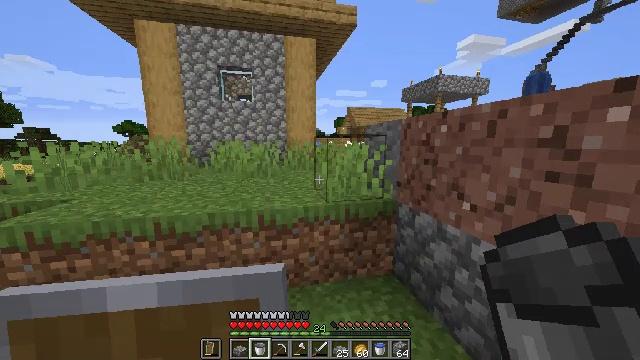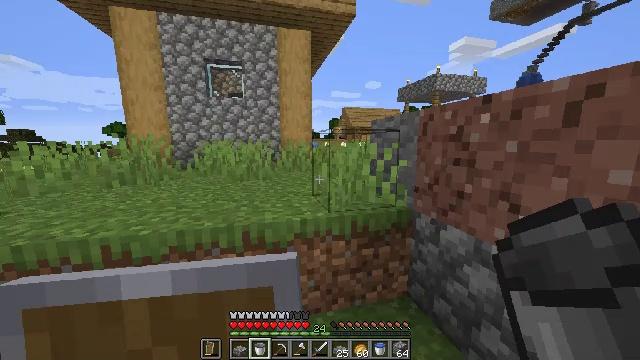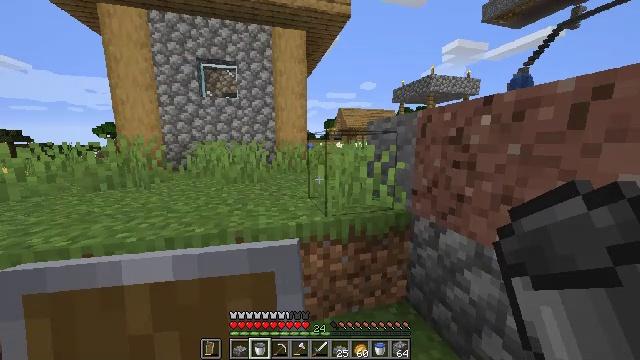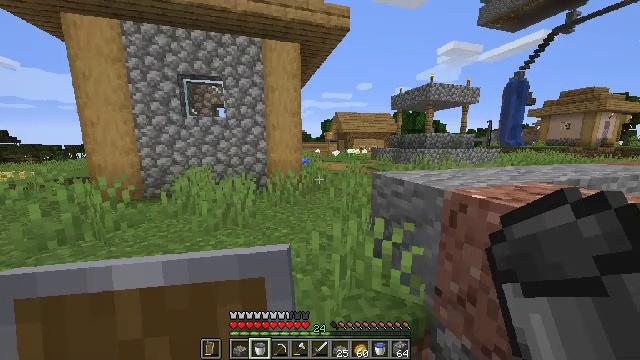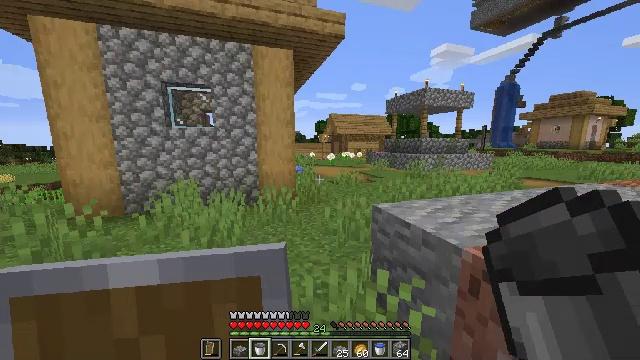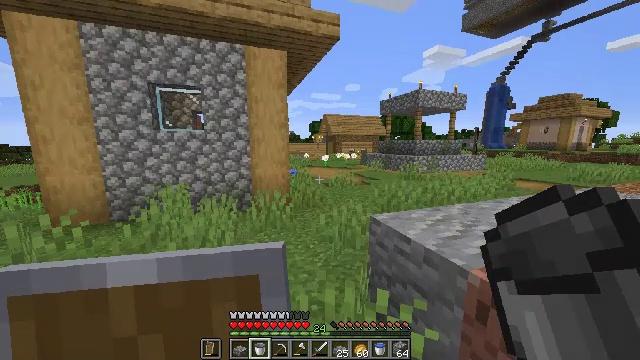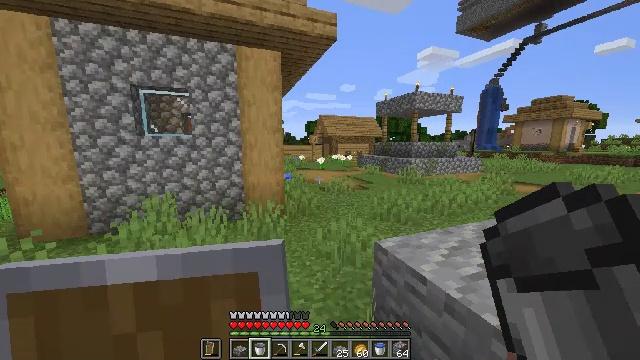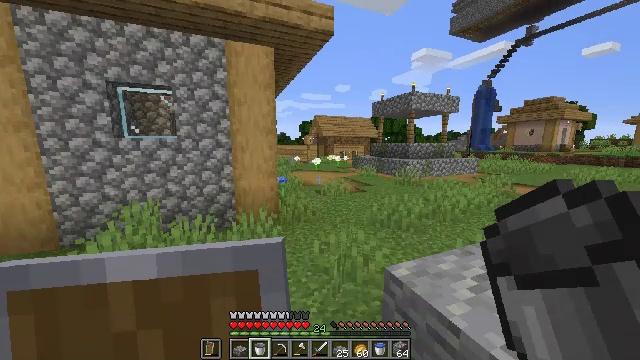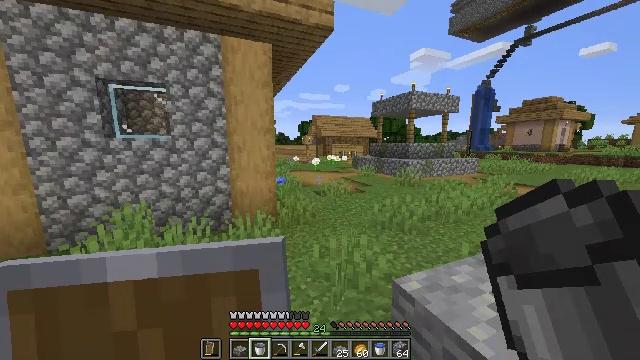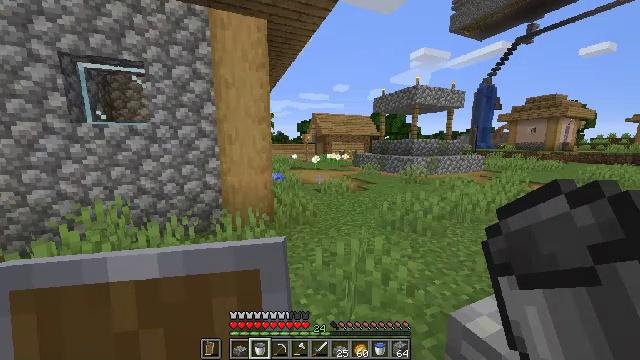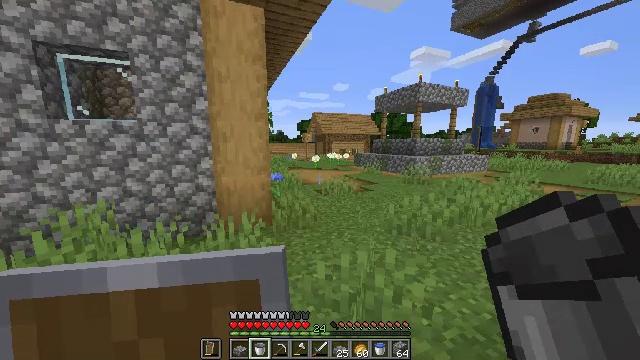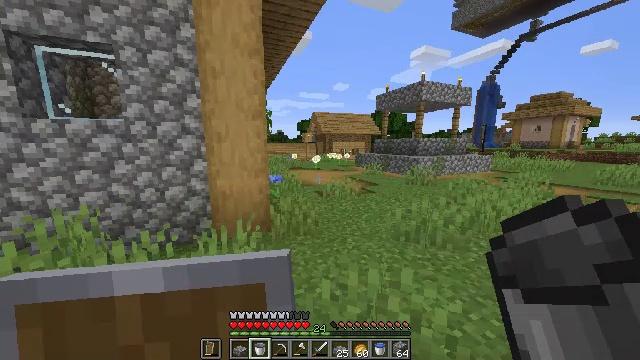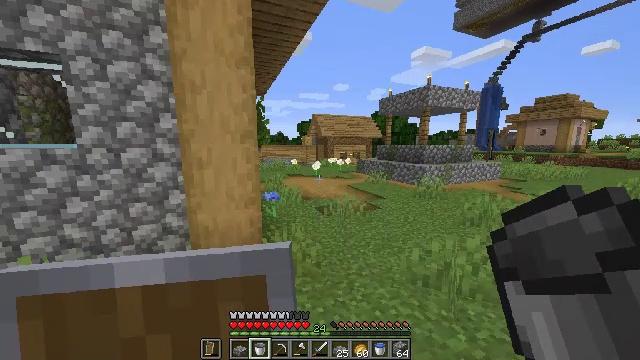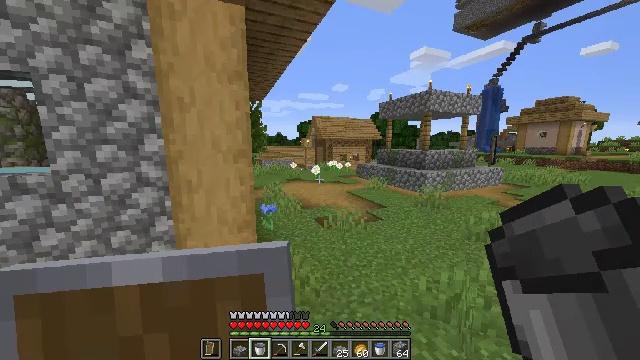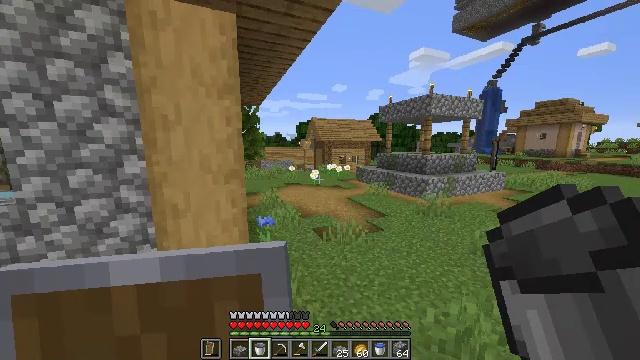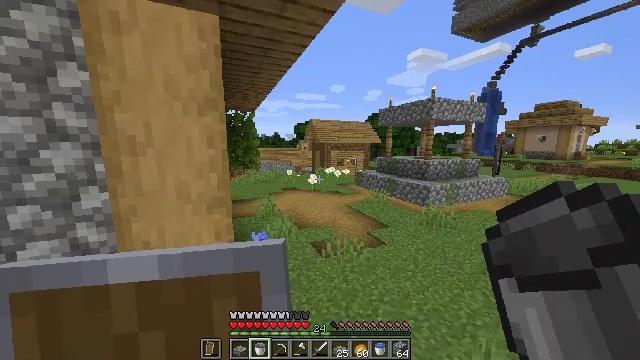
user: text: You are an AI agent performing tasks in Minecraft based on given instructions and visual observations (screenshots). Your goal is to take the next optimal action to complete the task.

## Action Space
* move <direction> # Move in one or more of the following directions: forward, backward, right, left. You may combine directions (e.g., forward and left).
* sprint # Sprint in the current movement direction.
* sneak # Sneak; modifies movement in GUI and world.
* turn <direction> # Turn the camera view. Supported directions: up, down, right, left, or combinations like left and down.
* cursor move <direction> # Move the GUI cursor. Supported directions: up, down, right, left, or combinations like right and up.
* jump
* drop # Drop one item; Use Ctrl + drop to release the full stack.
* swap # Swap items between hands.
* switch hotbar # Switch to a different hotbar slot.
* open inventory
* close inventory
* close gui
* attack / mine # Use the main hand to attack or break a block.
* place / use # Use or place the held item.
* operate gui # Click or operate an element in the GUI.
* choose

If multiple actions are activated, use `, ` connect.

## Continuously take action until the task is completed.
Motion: motion action
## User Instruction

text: Combine oak planks and sticks to craft an oak sign.
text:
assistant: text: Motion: move forward, turn right
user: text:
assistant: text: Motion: move forward, turn right, jump
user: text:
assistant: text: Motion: move forward, turn right, jump
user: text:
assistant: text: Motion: move forward, turn right, jump
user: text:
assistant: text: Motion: move forward, turn right, jump
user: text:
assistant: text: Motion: move forward, turn right, jump
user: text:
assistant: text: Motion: move forward, turn right, jump
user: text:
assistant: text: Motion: move forward, jump
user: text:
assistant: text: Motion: move forward, jump
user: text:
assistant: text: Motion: move forward, jump
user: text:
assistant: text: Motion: move forward, jump
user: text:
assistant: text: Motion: move forward, jump
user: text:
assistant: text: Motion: move forward, jump
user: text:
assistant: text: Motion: move forward, jump
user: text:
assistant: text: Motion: move forward, jump
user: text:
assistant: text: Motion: move forward, turn right, jump
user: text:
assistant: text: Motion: move forward, jump
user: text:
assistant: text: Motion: move forward and move right, jump
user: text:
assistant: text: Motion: move forward and move right, jump
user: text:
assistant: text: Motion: move forward and move right, jump
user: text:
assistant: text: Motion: move forward and move right, jump
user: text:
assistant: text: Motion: move forward, jump
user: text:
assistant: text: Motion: move forward, turn left, jump
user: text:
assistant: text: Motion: move forward, turn left, jump
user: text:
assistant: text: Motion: move forward, turn left, jump
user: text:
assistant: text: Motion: move forward, jump
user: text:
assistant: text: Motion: move forward, jump
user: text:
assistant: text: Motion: move forward, jump
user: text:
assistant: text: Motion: move forward, jump
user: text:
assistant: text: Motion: move forward, jump